Field crop: maize
Growth stage: 2
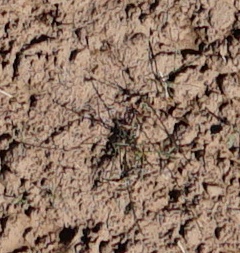
Species: lolium